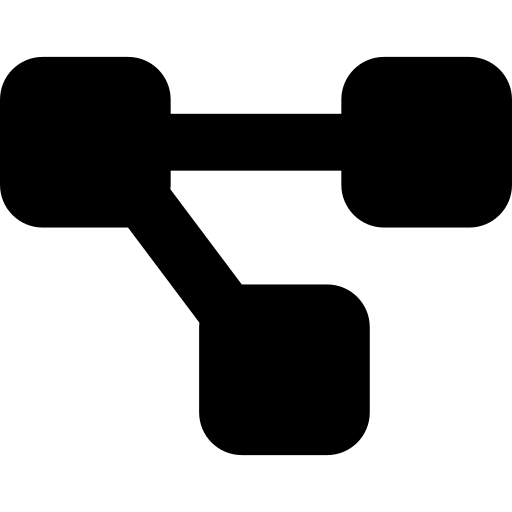
Tags: icon, FontAwesome, fa-icon, solid, diagram, project